Question: How can I use this formula in c# ?
'''
double Diameter = 160;
double Height = 118.2;
double pi = 3.1416
'''
double Result =

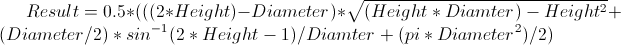
Answer: First you <URL> and pretty much code it up as written:
'''
public static double ComputeResult( double diameter , double height )
{
double result = 0.5
* (
( (2.0*height) - diameter )
* Math.Sqrt( (height*diameter) - Math.Pow(height,2.0) )
+ (diameter/2.0)
* Math.Asin( 2.0*height -1.0 )
/ diameter
+ ( Math.PI * Math.Pow(diameter,2.0) )
/ 2.0
) ;
return result ;
}
'''
Though your formula seems to spit out 'NaN' (not a number) quite a bit.
It'll be easier to check your computations if you refactor it to evaluate each intermediate computation individually and build up the result as you go along, much like you'd do if working on paper/blackboard/slide rule/calculator.
You've got essentially 3 multiplicative expressions that are computed, summed together and divided by 2, so you could break it up into at least 3 pieces (though I'd probably go further):
'''
public static double ComputeResult( double diameter , double height )
{
double t1 = ( (2.0*height) - diameter )
* Math.Sqrt( (height*diameter) - Math.Pow(height,2.0) )
;
double t2 = ( diameter / 2.0 )
* Math.Asin(2.0*height-1.0)
/ diameter
;
double t3 = ( Math.PI * Math.Pow(diameter,2.0) )
/ 2.0
;
double result = 0.5 * ( t1 + t2 + t3 ) ;
return result ;
}
'''